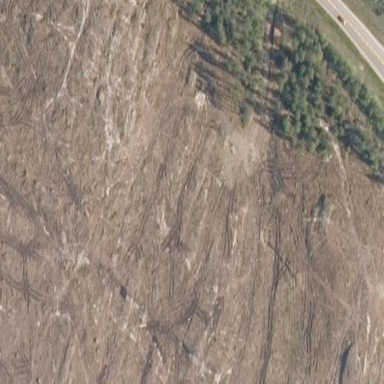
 likely man-made clearing in the landscape."